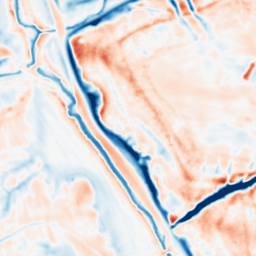
Category: multiscale
Decomposition family: dog_multiscale
Decomposition parameters: sigma_ratio: 1.6
n_scales: 4
base_sigma: 1
Upsampling method: bicubic
Upsampling parameters: scale: 2
Upsampling scale: 2